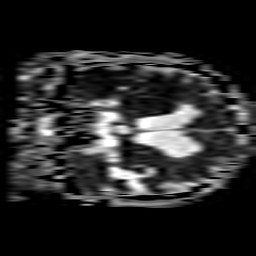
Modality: ADC
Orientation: coronal
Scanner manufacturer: philips
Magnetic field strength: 3 T
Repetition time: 3.601 s
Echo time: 0.076 s